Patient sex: M
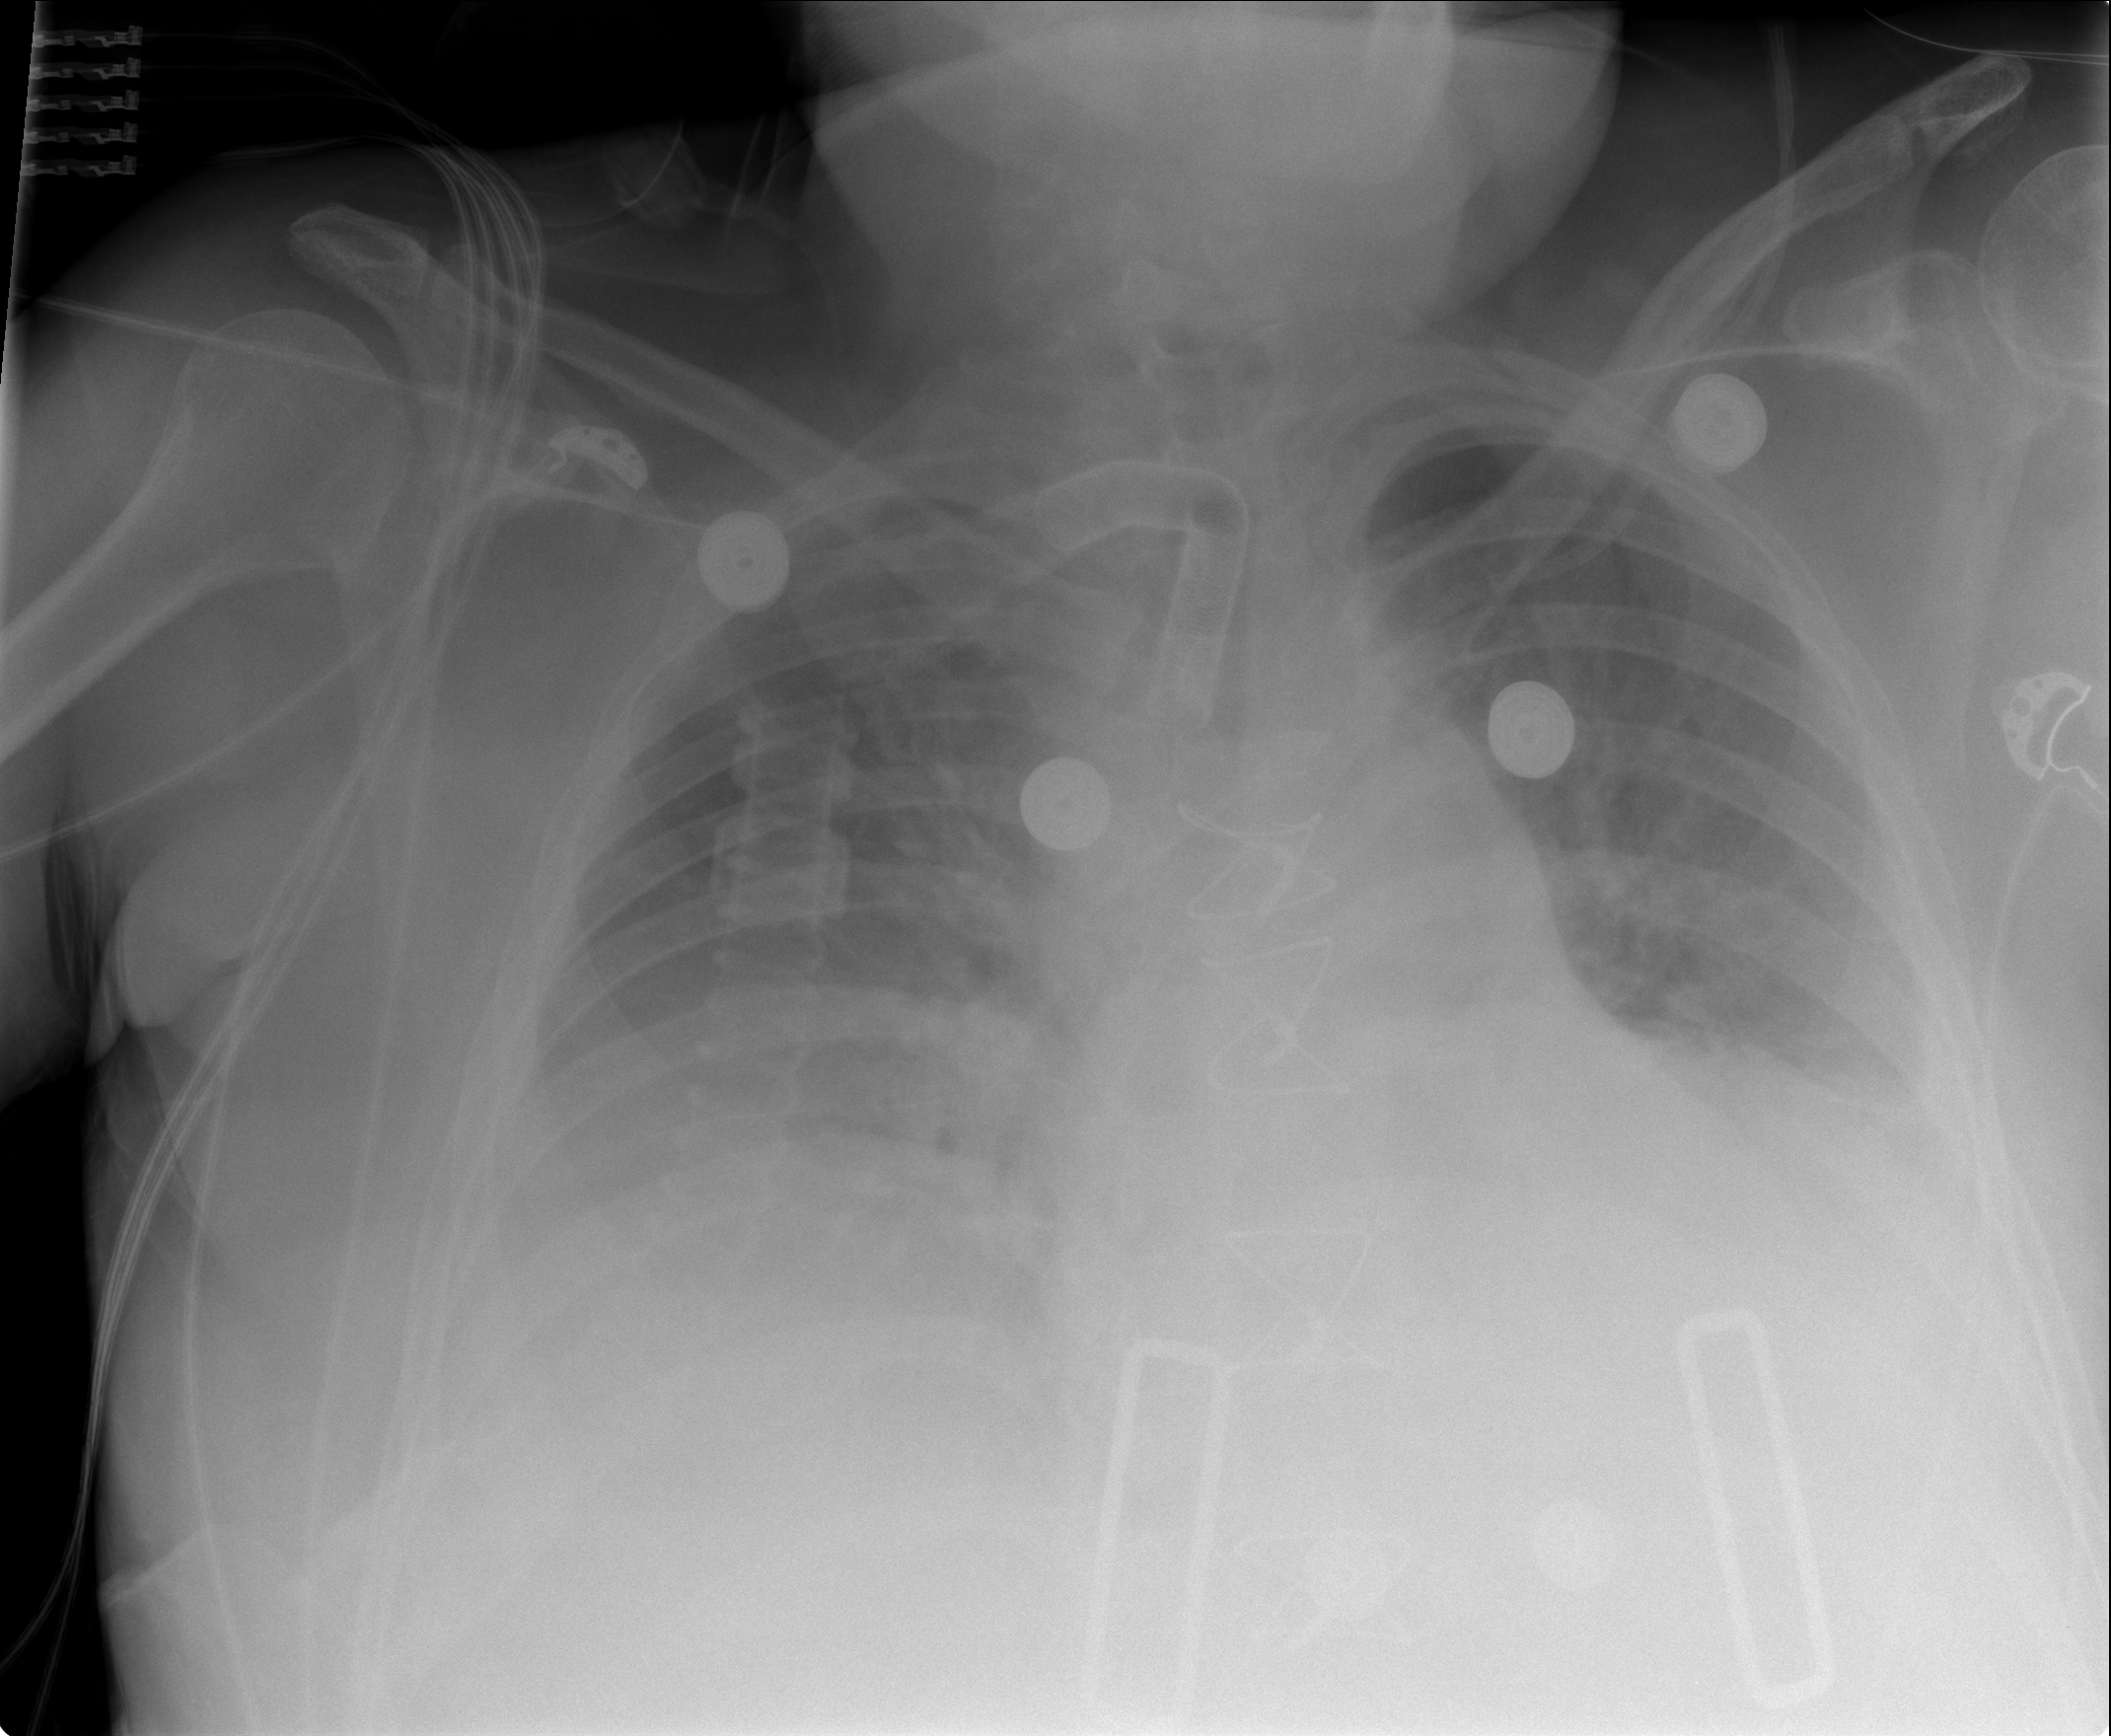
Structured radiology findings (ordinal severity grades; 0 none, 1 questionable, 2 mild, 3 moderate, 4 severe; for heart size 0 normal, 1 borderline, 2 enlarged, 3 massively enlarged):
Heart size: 0
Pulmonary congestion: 2
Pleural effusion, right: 2
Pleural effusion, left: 2
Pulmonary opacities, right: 1
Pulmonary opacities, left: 1
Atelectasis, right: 2
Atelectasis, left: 2